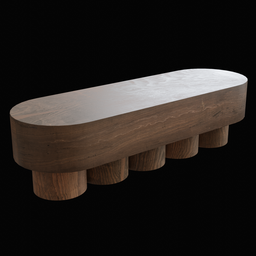
Label: furniture